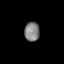
Tissue: lung
Cell type: Myeloid cells
Senescence score: 0.6746
Nuclear area (px): 286
Mean DAPI intensity: 128.238